Question: Not able to generate client library after adding the following method to the endpoint:
'''
@ApiMethod(name = "checkNumberPresent")
public List<Entity> checkNumberPresent(@Named("phoneNumber") String phoneNumber){
List<Entity> result;
result=ContactSearchHelper.ifNumberExists(phoneNumber);
return result;
}
'''
The method is to query the datastore if a number exists.However, while trying to generate client library,following error message is displayed.

Where am I getting wrong?Thanks.
My Entity Class code:
'''
@Entity
public class UserInfo {
@Id
private String userRegistrationID;
private String userPhoneNumber;
private long timestamp;
public String getUserRegistrationID() {
return userRegistrationID;
}
public String getUserPhoneNumber() {
return this.userPhoneNumber;
}
public void setUserRegistrationID(String userRegistrationID) {
this.userRegistrationID = userRegistrationID;
}
public void setUserPhoneNumber(String userPhoneNumber) {
this.userPhoneNumber = userPhoneNumber;
}
public void setRegisteredAppVersion(String registeredAppVersion) {
this.registeredAppVersion = registeredAppVersion;
}
public String getRegisteredAppVersion() {
return registeredAppVersion;
}
public long getTimestamp() {
return timestamp;
}
public void setTimestamp(long timestamp) {
this.timestamp = timestamp;
}
}
'''
And the code for querying datastore to retrieve data is:
'''
public class ContactSearchHelper {
//Query datastore to retrieve entity with the phoneNumber field equal to the passed phoneNumber
public static List<Entity> ifNumberExists(String phoneNumber){
DatastoreService datastore = DatastoreServiceFactory.getDatastoreService();
Filter numberFilter =new FilterPredicate("userPhoneNumber",FilterOperator.EQUAL,phoneNumber);
// Use class Query to assemble a query
Query q = new Query("UserInfo").setFilter(numberFilter);
// Use PreparedQuery interface to retrieve results
PreparedQuery pq = datastore.prepare(q);
int numberOfEntities=pq.countEntities(null);
if(numberOfEntities>0){
List<Entity> retrievedList=pq.asList(null);
return retrievedList;
}else{
return null;
}
}
}
}
'''
I hope I am able to provide sufficient codes to explain the issue.Thanks.
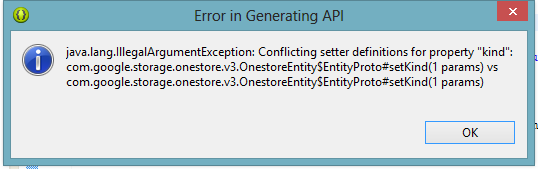
Answer: I had exactly the same error. In my case the problem was that I have added custom method getEntity to my class that is wrapped into API. This method was intended to cast my class to Entity objects (as I did not use JDO/JPA). Something like:
'''
public class MyUser {
private String userCookie;
public String getUserCookie() {
return userCookie;
}
public void setUserCookie(String userCookie) {
this.userCookie = userCookie;
}
...
public Entity getEntity(){
Entity e = new Entity("MyUser");
e.setProperty("userCookie", this.getUserCookie());
...
return e;
}
}
'''
(Now I understand that it was not good architecture). And in my API get method I wrote something like:
'''
@Api(name = "user")
public class UserApi {
@ApiMethod(name = "users.insert")
public void insert(MyUser user) {
DatastoreService datastore = DatastoreServiceFactory.getDatastoreService();
e = user.getEntity();
datastore.put(e);
}
}
'''
It was a mistake to start method name with getXYZ prefix when one do not have XYZ property in the class which is expected to be POJO (and that is a case in cloud endpoints). I just renamed getEntity method to convertToEntity and everything started working. So, check if you classes do not have custom getters. Getters and setters should be only for properties declared in the class.